Milling tool wear sample.
Tool blade image: 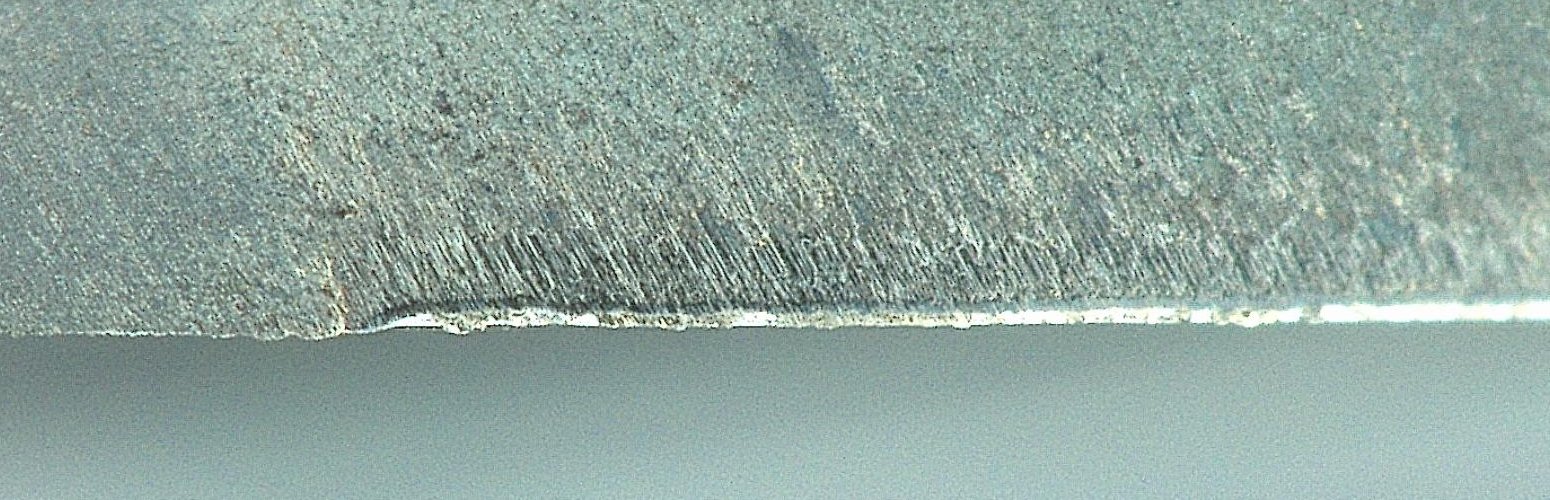
Chip image: 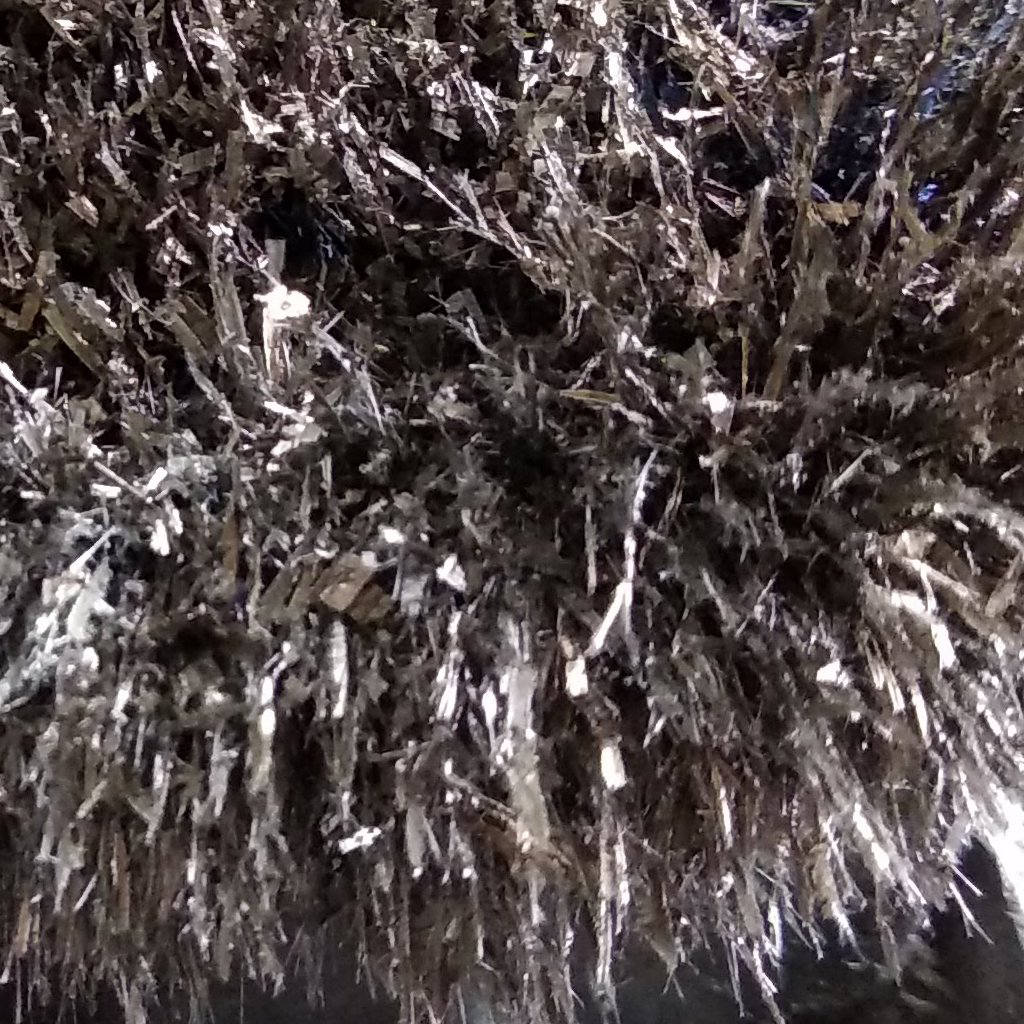
Workpiece image: 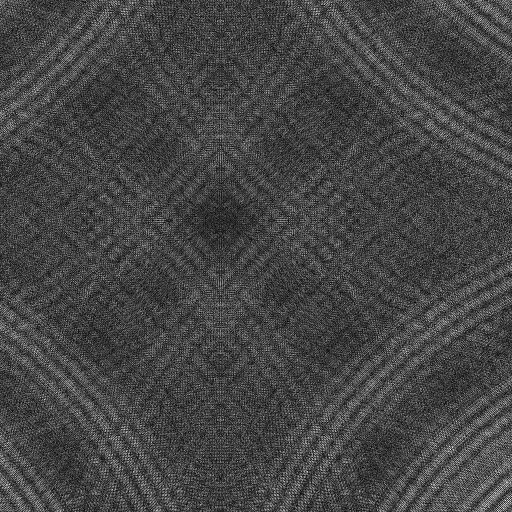
Tool wear state: sharp
Gaps: 9.02
Flank wear: 56.86
Overhang: 13.91
Force-signal Mel-spectrograms (X, Y, Z axes): 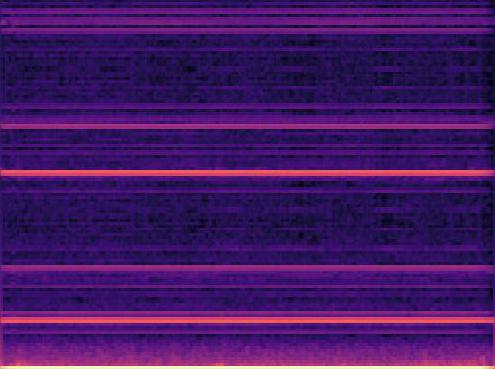 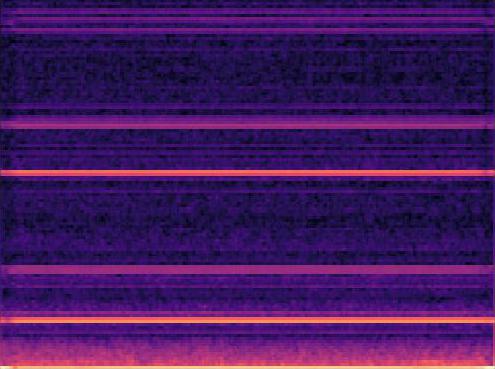 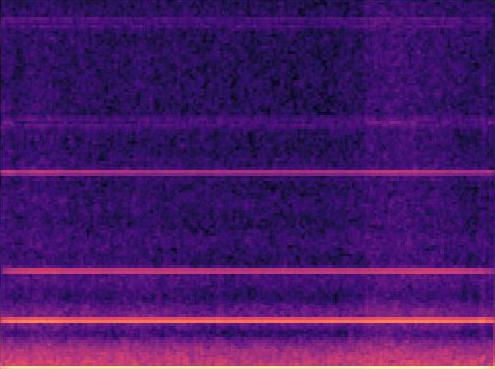
Force-signal scalograms (X, Y, Z axes): 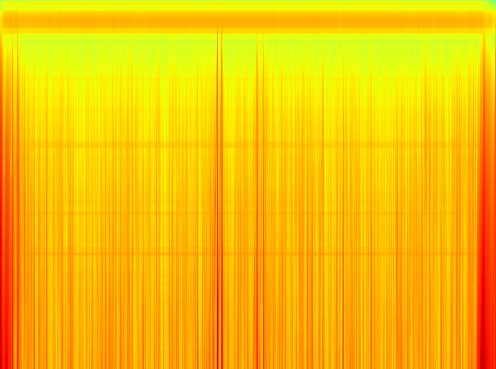 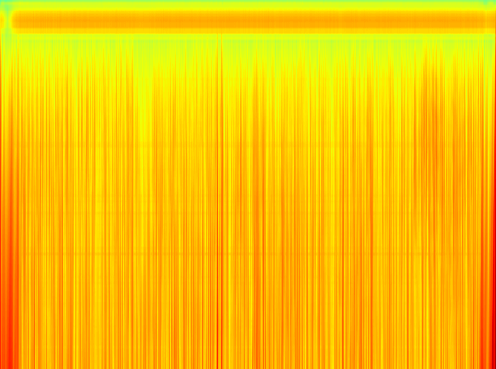 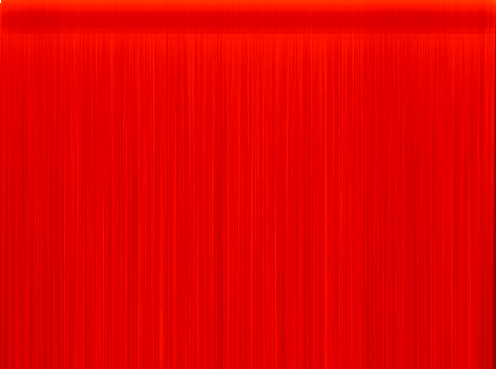
Force phase: initial_break_in_wear